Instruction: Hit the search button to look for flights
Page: home
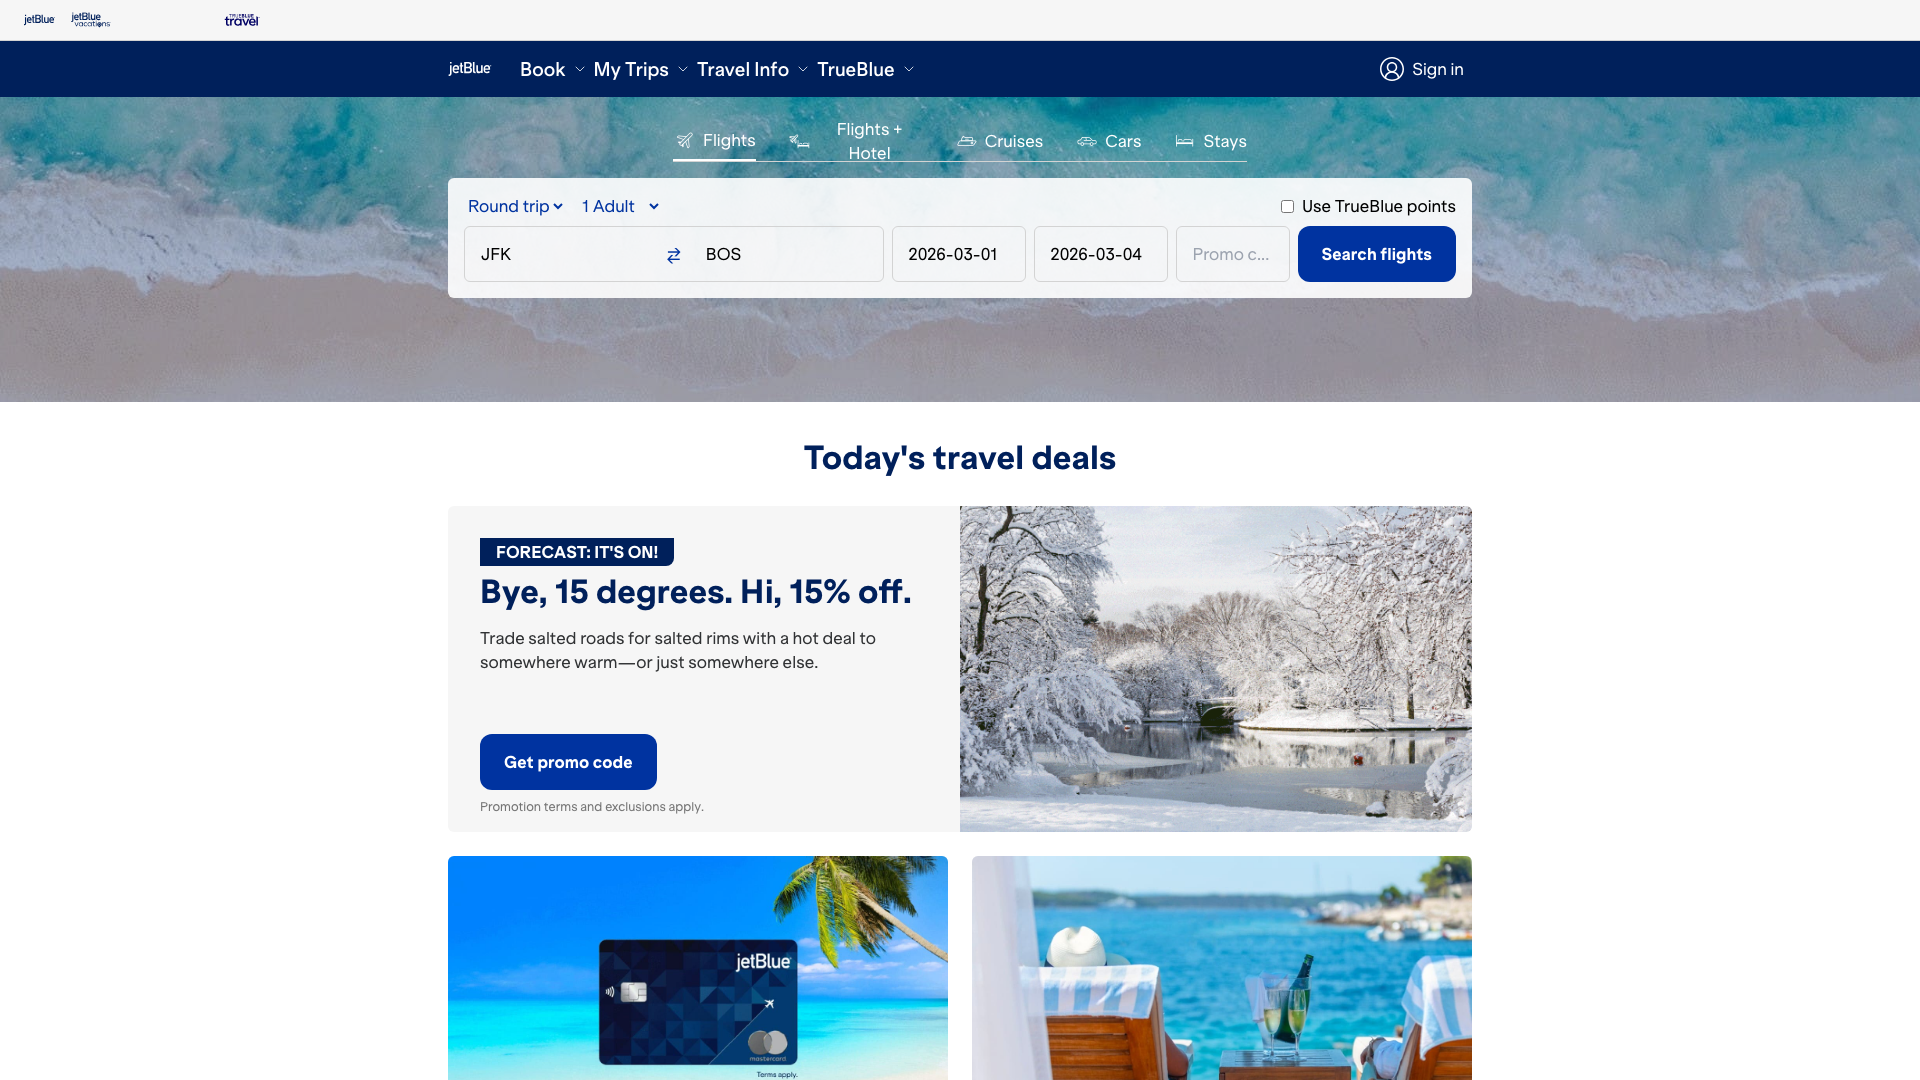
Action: click